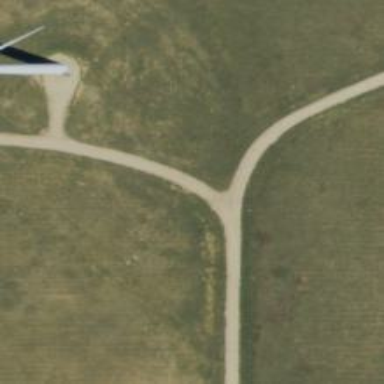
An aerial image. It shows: Road leading to wind farm area designated for service vehicles.